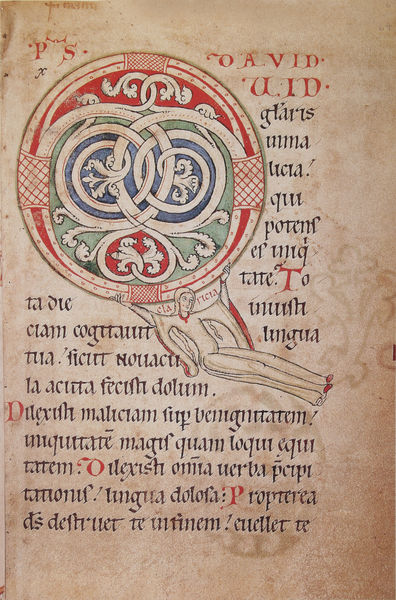
Titel: Selbstbildnis mit dem Buchstaben Q
Künstler: Claricia
Standort: Baltimore
Institution: The Walters Art Gallery
Schlagwörter: blau, blätter, himmel, laub, mann, grün, bunt, frau, schmuck, schwarz, zeichen, zeichnung, rot, malerei, muster, ornament, arme, bibel, geschichte, halten, mensch, tragen, ärmel, erde, kirche, figur, gewand, blatt, pflanze, pflanzen, kreis, rund, engel, ranken, schrift, papier, liegen, schuhe, abstrakt, füsse, floral, ornamente, verzierung, liegend, zehen, foto, fotografie, buch, kloster, druck, druckgrafik, initialen, seite, illustration, text, buchstabe, buchstaben, kreise, initiale, kugel, buchdruck, buchseite, organisch, pergament, schnörkel, jesus, verschlungen, mittelalter, blattwerk, mönch, schriftrolle, gothik, david, fotographie, miniatur, lettern, handschrift, schlingen, testament, kapitel, rud, latein, lateinisch, wasserzeichen, initial, keltisch, buchmalerei, majuskel, ovid, codex, kaligraphie, inkunable, irisch, manuskript, kodex, irland, mittelatler, trompetenärmel, schlagärmel, illumination, forografie, buchkunst, buchruck, halen, buchgestaltung, buhstaben, ebu, heilige schirft, mimiatur, stie, verschungen, zierinitiale, atein, t, o, d, q, schriift, ps, 1350, unziale, uniziale, lataien, initiale q, rubator, 1365